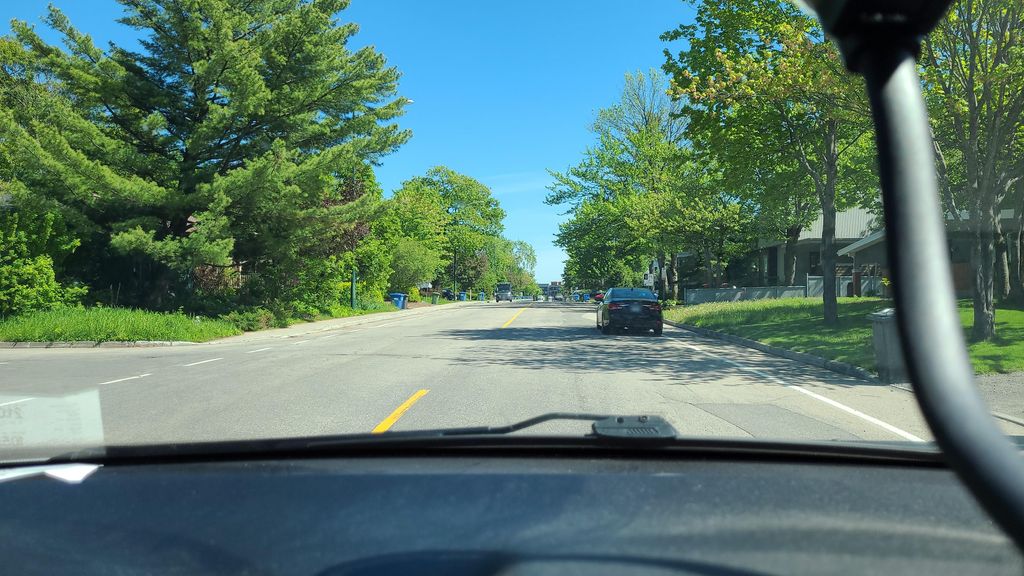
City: quebec_city